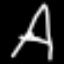
Label: The Eiffel Tower